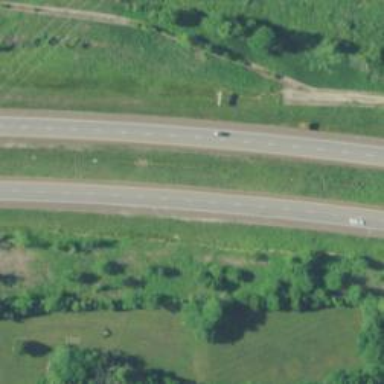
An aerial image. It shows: Motorway with expressway characteristics.